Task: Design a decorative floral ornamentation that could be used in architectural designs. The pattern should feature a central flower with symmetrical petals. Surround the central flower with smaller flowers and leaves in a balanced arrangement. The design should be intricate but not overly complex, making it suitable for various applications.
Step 1644:
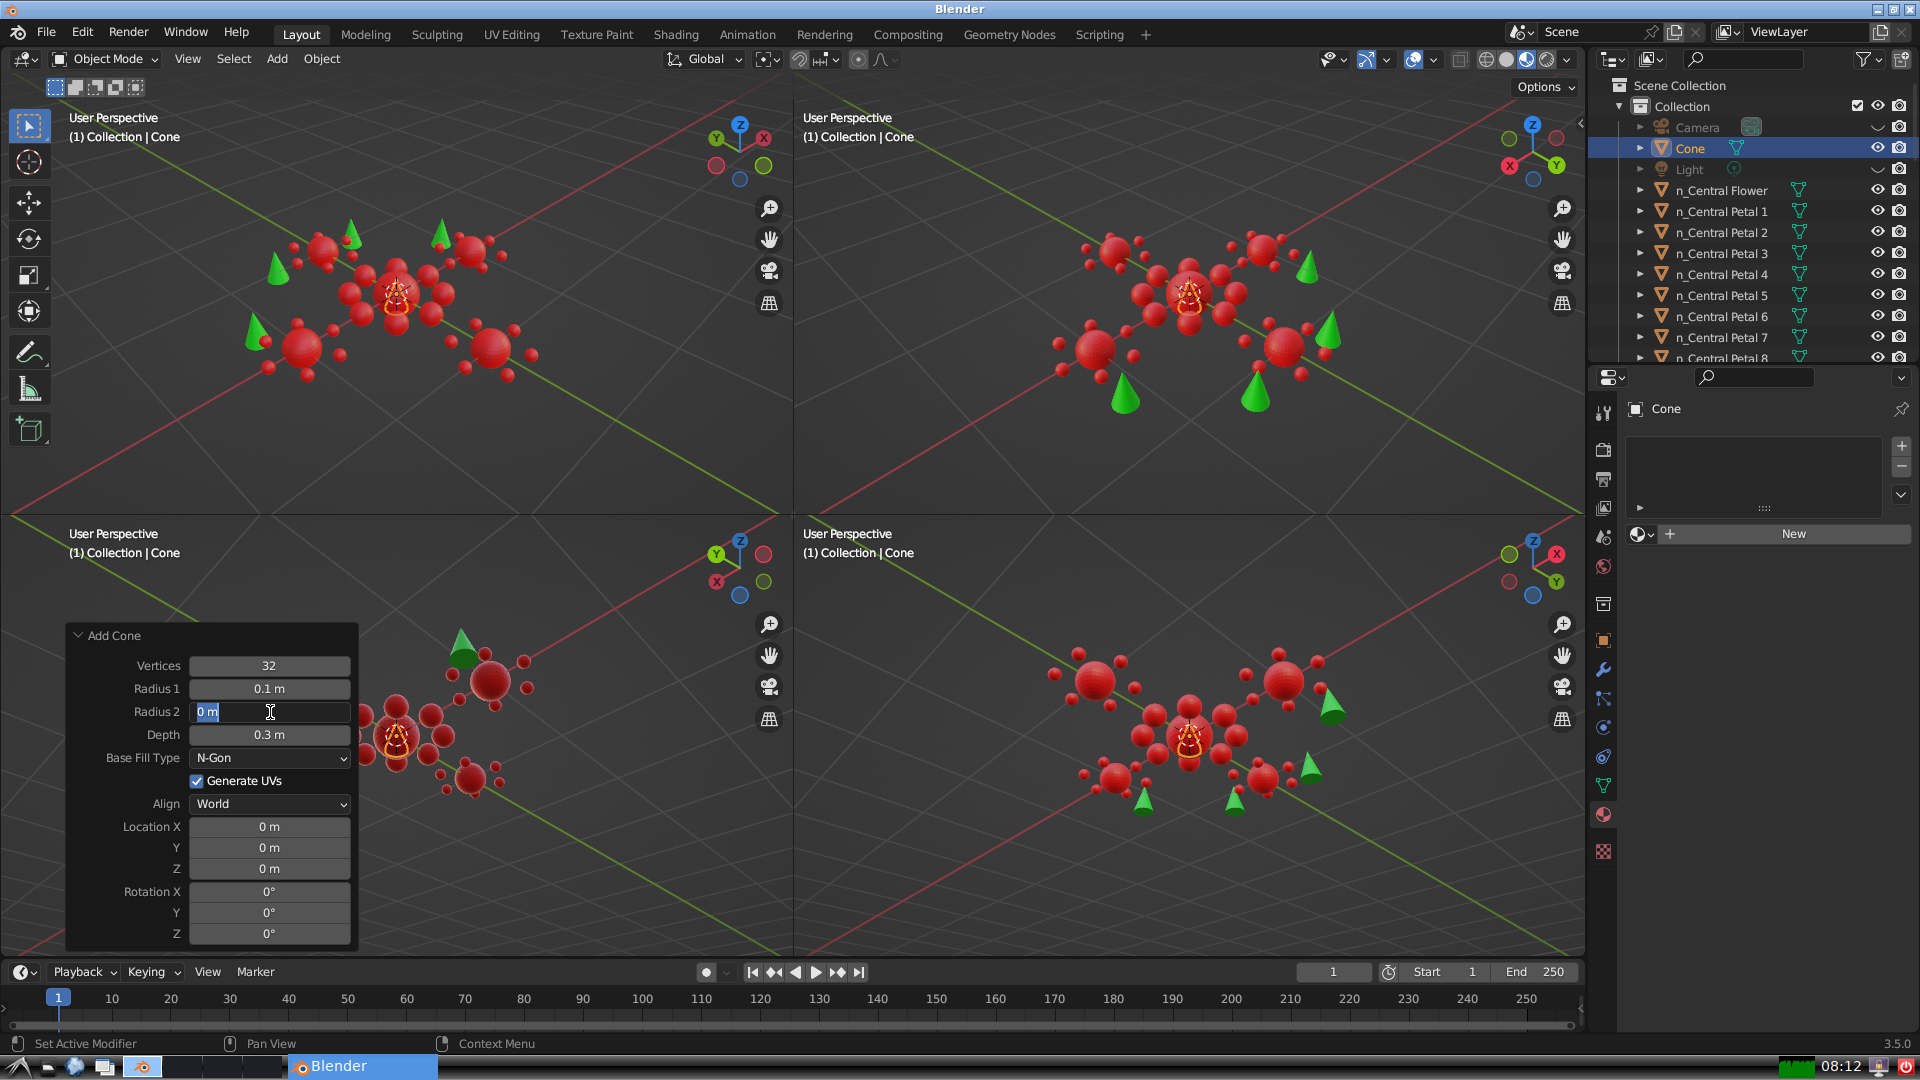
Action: input_text: 0.0